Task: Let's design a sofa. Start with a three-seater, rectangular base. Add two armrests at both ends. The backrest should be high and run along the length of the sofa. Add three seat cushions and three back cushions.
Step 129:
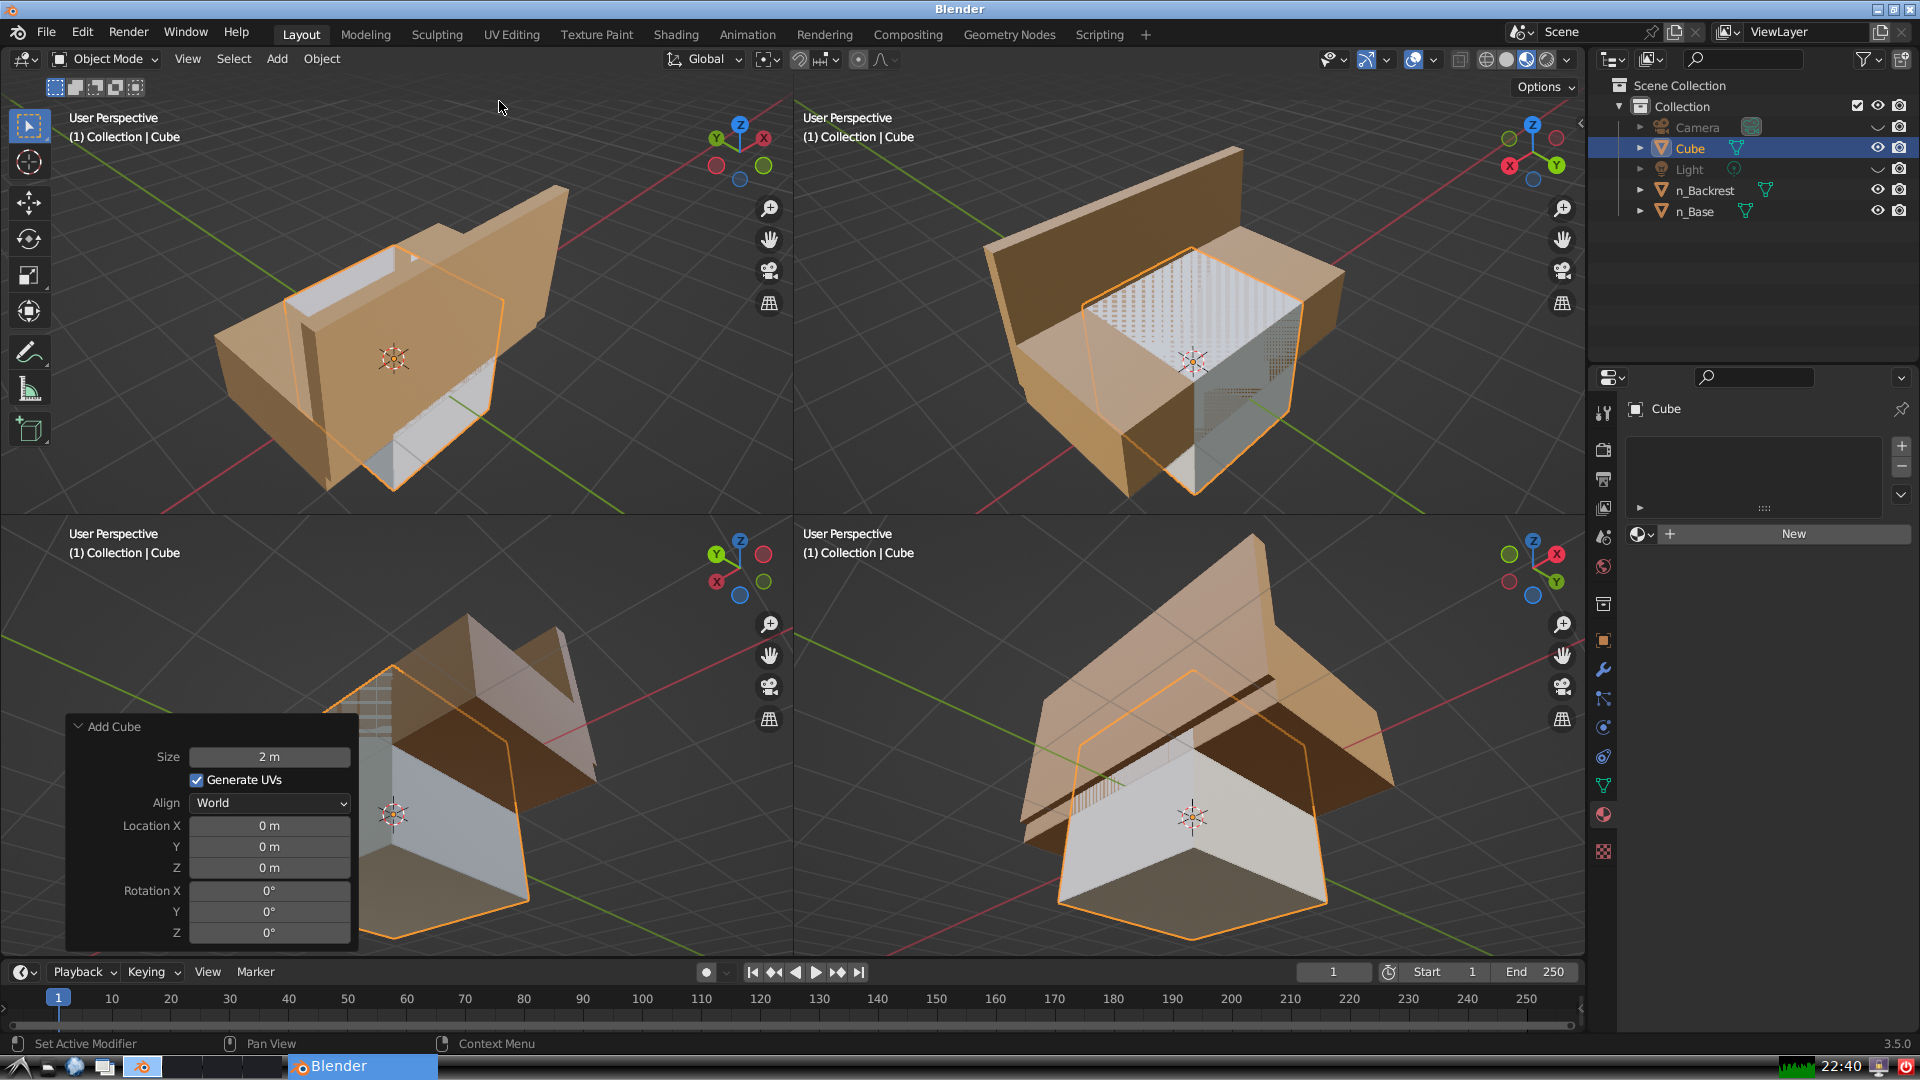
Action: {"mouse_move": [270, 757]}